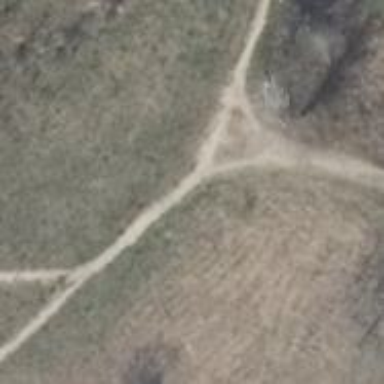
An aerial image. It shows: Path on the ground.